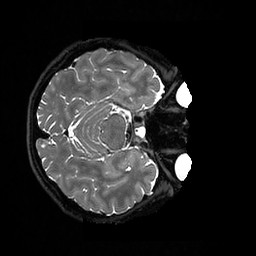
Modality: T2w
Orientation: axial
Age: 43
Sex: female
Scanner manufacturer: ge
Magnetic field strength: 3 T
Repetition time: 3.202 s
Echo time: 0.06683 s